【题型】解答题　【知识点】向量　【难度】easy
（2014·闸北区一模）已知：如图，$EF$ 是 $\triangle ABC$ 的中位线，设 $\overrightarrow{AF} = \vec{a}$，$\overrightarrow{BC} = \vec{b}$.

(1) 求向量 $\overrightarrow{EF}$、$\overrightarrow{EA}$（用向量 $\vec{a}$、$\vec{b}$ 表示）；

(2) 在图中求作向量 $\overrightarrow{EF}$ 在 $\overrightarrow{AB}$、$\overrightarrow{AC}$ 方向上的分向量.

（不要求写做法，但要指出所作图中表示结论的向量）

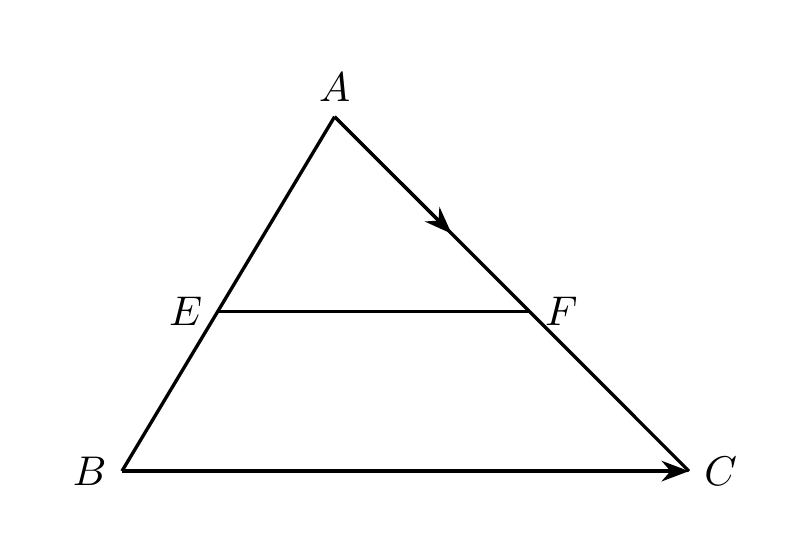
【解答】

【分析】 （1）由 $EF$ 是 $\triangle ABC$ 的中位线，设 $\overrightarrow{AF} = \vec{a}$，$\overrightarrow{BC} = \vec{b}$，利用三角形的中位线的性质，即可求得 $\overrightarrow{EF}$，然后由三角形法则，求得 $\overrightarrow{EA}$；

（2）利用平行四边形法则，即可求得向量 $\overrightarrow{EF}$ 在 $\overrightarrow{AB}$、$\overrightarrow{AC}$ 方向上的分向量.

【解答】 解：（1）$\because EF$ 是 $\triangle ABC$ 的中位线，$\overrightarrow{BC} = \vec{b}$.

$\therefore \overrightarrow{EF} = \frac{1}{2}\overrightarrow{BC} = \frac{1}{2}\vec{b}$,

$\because \overrightarrow{AF} = \vec{a}$,

$\therefore \overrightarrow{EA} = \overrightarrow{EF} - \overrightarrow{AF} = \frac{1}{2}\vec{b} - \vec{a}$;

（2）如图，过点 $E$ 作 $EM \parallel AC$,

则 $\overrightarrow{EA}$ 与 $\overrightarrow{EM}$ 即为向量 $\overrightarrow{EF}$ 在 $\overrightarrow{AB}$、$\overrightarrow{AC}$ 方向上的分向量.

【点评】 此题考查了平面向量的知识. 此题比较简单，注意掌握三角形法则与平行四边形法则的应用.

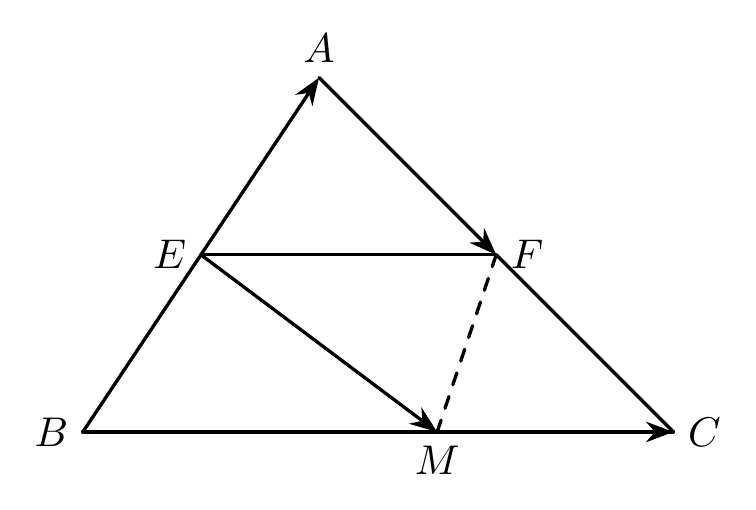